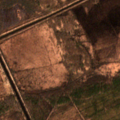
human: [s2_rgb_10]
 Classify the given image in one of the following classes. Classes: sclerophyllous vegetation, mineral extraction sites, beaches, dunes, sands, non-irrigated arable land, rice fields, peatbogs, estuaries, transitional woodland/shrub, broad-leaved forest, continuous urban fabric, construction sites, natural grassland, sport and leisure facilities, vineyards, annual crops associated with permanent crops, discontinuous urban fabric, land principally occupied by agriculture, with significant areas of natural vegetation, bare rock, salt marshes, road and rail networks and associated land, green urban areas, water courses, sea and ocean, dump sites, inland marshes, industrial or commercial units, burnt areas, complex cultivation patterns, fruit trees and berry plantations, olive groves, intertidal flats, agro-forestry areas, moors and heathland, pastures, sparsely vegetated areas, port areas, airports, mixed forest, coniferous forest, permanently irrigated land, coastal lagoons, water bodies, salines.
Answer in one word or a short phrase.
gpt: broad-leaved forest, inland marshes, peatbogs